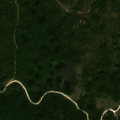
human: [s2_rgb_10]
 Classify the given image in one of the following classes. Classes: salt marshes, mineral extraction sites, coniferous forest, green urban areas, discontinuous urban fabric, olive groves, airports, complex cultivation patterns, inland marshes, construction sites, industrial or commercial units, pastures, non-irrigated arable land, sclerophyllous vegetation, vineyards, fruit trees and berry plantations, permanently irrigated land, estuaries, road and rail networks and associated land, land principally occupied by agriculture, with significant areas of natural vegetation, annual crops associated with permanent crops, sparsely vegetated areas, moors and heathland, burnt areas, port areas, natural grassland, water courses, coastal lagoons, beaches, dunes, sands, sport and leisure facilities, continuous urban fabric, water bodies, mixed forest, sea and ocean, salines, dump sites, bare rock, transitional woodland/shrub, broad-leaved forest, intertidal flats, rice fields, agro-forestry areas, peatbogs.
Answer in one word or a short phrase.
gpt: broad-leaved forest, mixed forest